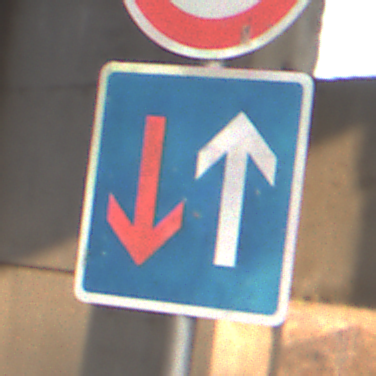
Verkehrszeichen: VorrangVorGegenverkehr
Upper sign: Geschwindigkeit60
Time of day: SunriseSunset
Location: Roofed (Suburban)
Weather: Clear
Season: NotSpecified
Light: Natural